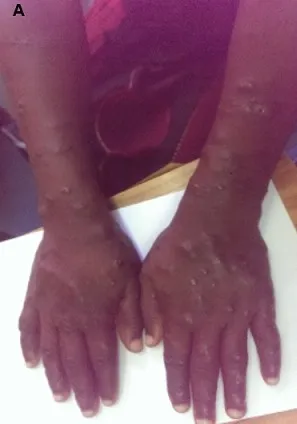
Skin colored papules and nodules on dorsum of hands and posterior aspect of both forearms present at initial presentation of the patient.
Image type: medical_photograph (skin_photograph)